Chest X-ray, PA view. Patient: 82 years old, sex M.
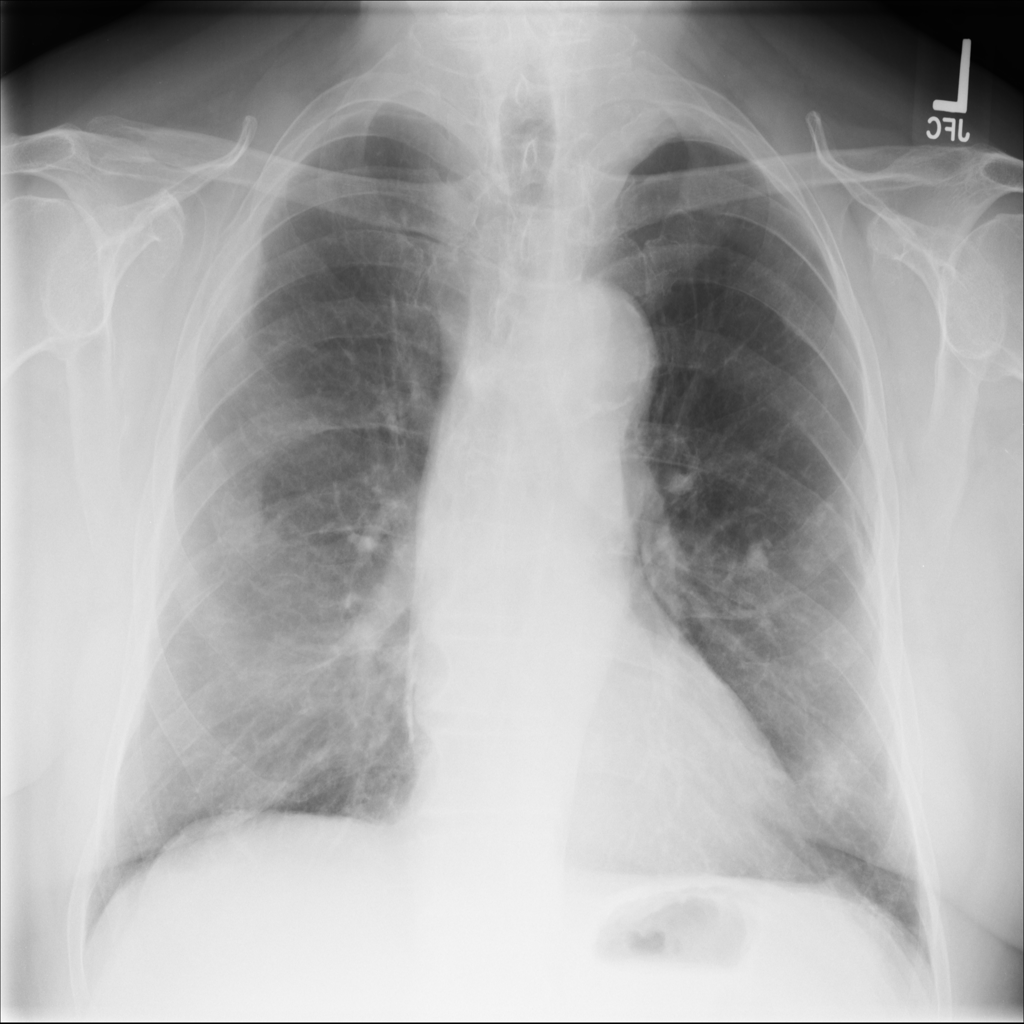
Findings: Atelectasis